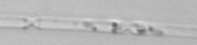
Label: Cerataulina_pelagica